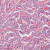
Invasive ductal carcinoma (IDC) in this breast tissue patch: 1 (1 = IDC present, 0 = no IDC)